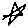
Label: star